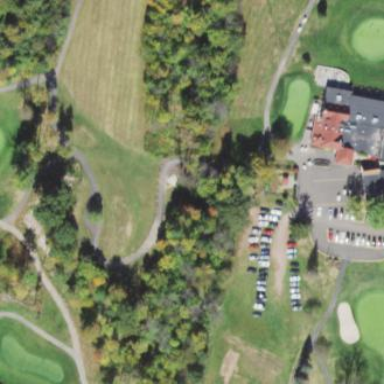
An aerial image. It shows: Golf tee.